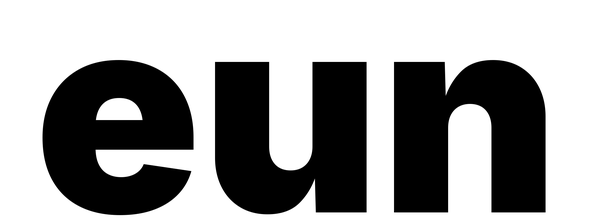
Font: Inter_Black